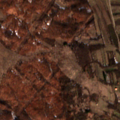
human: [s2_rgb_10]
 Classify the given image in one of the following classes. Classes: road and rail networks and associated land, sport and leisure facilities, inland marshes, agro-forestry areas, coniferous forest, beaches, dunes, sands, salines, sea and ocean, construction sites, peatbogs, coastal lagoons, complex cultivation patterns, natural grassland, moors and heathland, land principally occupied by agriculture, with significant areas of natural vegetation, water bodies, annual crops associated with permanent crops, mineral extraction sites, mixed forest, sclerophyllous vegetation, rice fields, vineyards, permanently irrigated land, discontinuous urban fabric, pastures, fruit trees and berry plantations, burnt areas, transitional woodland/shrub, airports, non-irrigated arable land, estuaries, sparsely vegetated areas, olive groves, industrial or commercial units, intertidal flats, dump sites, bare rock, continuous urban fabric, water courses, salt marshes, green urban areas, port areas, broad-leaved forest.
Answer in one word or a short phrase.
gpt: discontinuous urban fabric, complex cultivation patterns, land principally occupied by agriculture, with significant areas of natural vegetation, transitional woodland/shrub